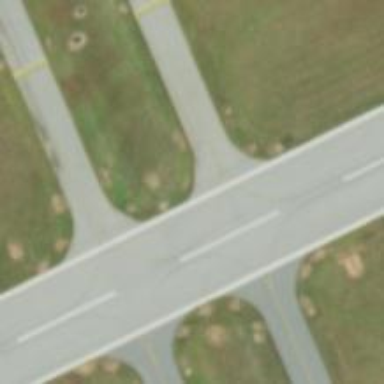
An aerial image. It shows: Image of taxiway at airport.